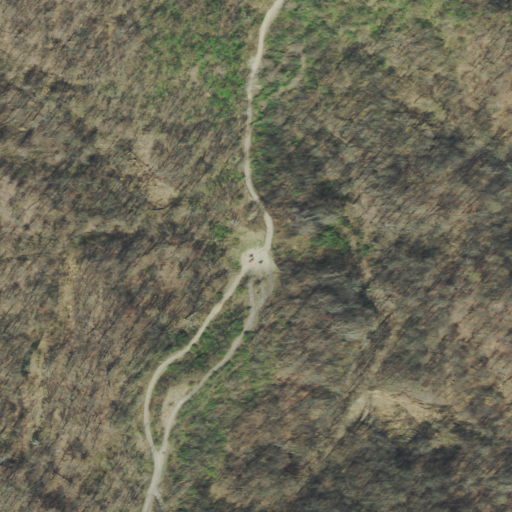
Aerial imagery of ridge(s) in Tennessee named Jane Ridge containing deciduous forest and shrub